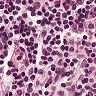
Metastatic tissue present: no